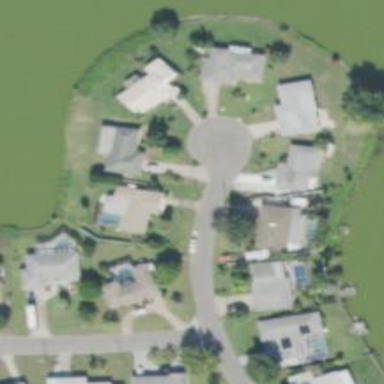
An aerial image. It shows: Turning circle on the road.